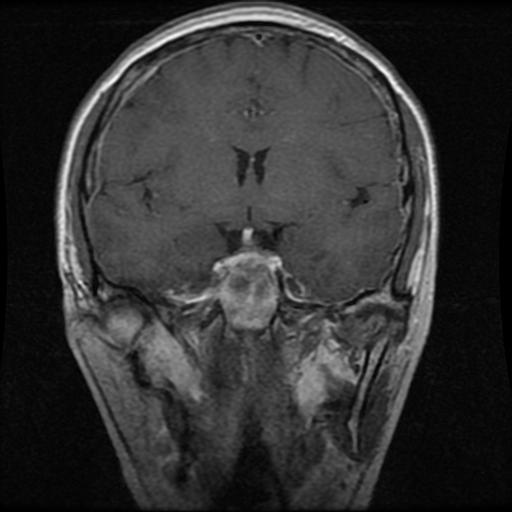
Label: pituitary